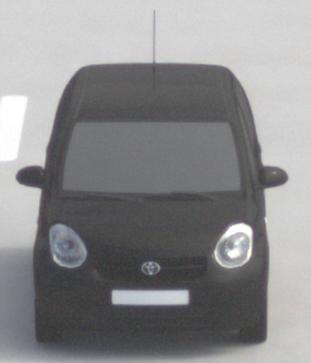
Make: Toyota
Model: Passo
Detailed model: Toyota Passo X Yururi
Model produced from: 2010
Model produced until: 2016
Doors: 5
Color: black
Road condition: dry road
Daytime: midday
Contrast: medium contrast